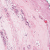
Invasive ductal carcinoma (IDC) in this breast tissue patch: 0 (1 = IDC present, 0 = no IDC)